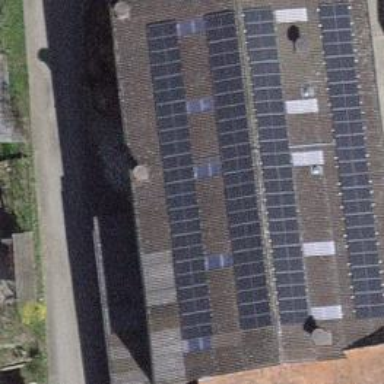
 consisting of solar photovoltaic panels."